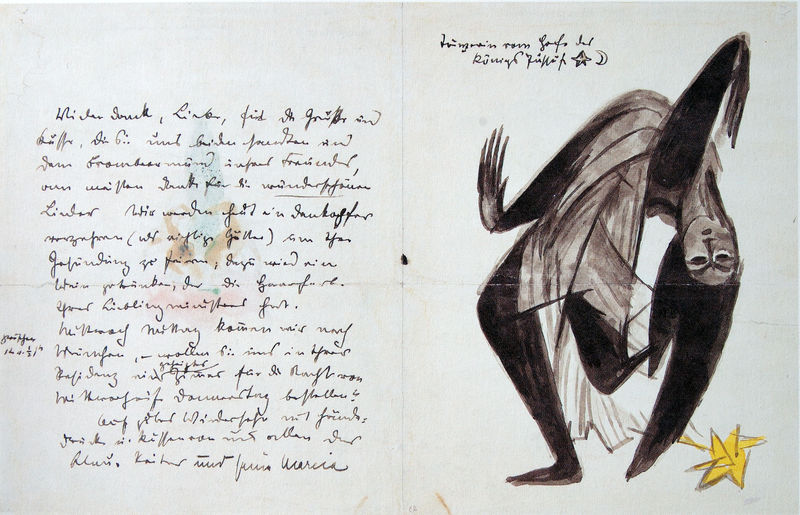
Titel: Tänzerin vom Hofe des Königs Jussuf
Künstler: Franz Marc
Standort: Berlin
Institution: Staatliche Museen zu Berlin, Kupferstichkabinett
Schlagwörter: hand, kopf, weiß, aquarell, gelb, bewegung, frau, grau, hintergrund, kleid, schwarz, zeichnung, tuch, tanz, arme, augen, bild, hände, gewand, haare, lange haare, tanzen, tänzerin, gebeugt, beine, schrift, stab, moderne, abstrakt, grafik, mond, buch, stern, schwarzweiss, sterne, seite, illustration, text, stempel, karte, brief, expressiv, picasso, postkarte, verdreht, handschrift, geist, hexe, verkehrt, artist, expresionismus, grußkarte, akrobat, else, verbiegen, eintrag, grusel, tanzend, texz, swarz, lasker-schüler, hew, rahmspinat, leberwurst, endlich wochenende, verbiegung, ausdruckstanz, else lasker-schüler